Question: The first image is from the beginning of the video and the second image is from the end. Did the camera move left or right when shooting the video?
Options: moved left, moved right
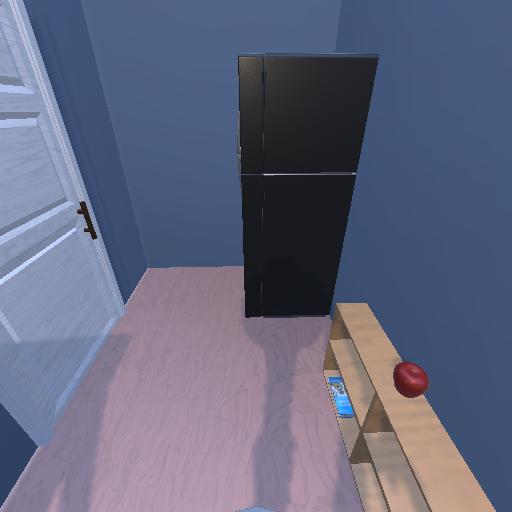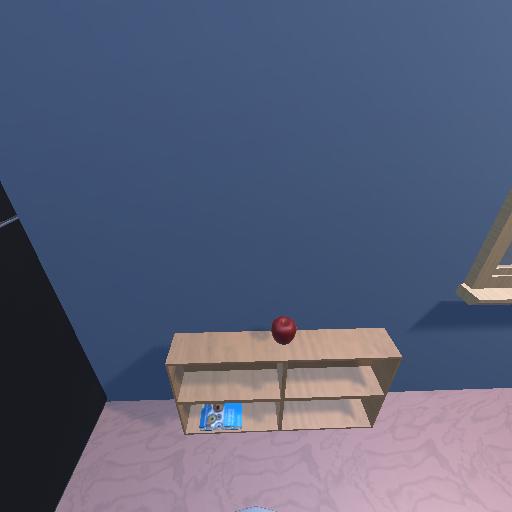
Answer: moved left